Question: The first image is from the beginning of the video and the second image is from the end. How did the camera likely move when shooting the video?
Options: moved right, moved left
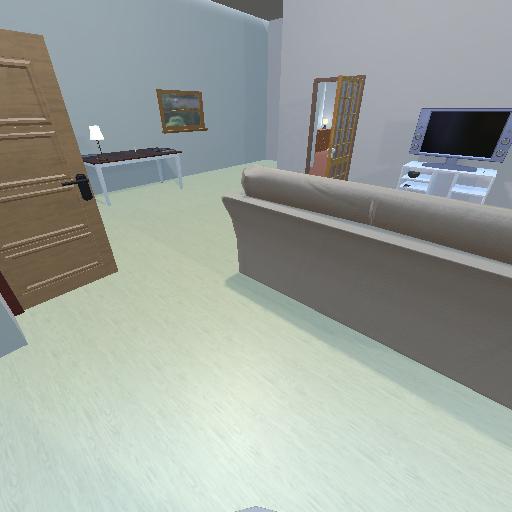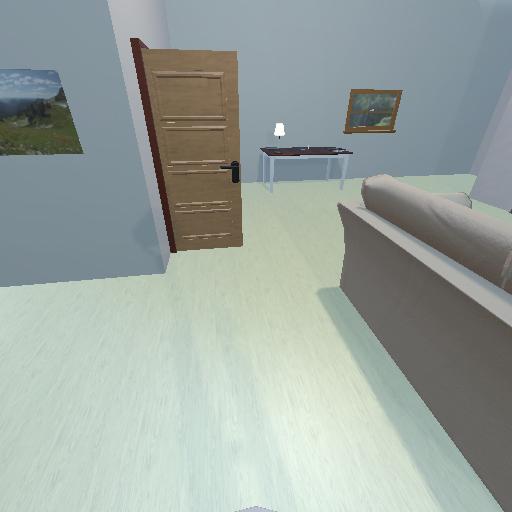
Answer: moved right